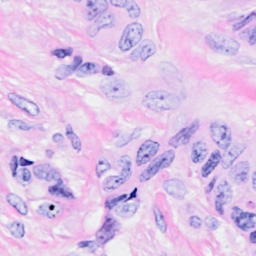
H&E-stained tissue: Breast